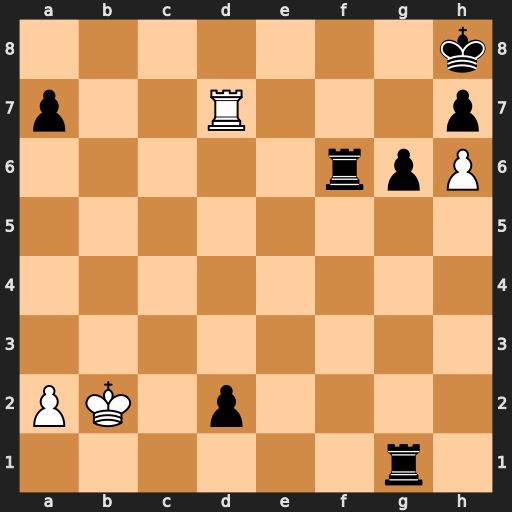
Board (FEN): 7k/p2R3p/5rpP/8/8/8/PK1p4/6r1
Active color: w
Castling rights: -
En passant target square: -
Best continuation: Rd8+ Rf8 Rxf8#